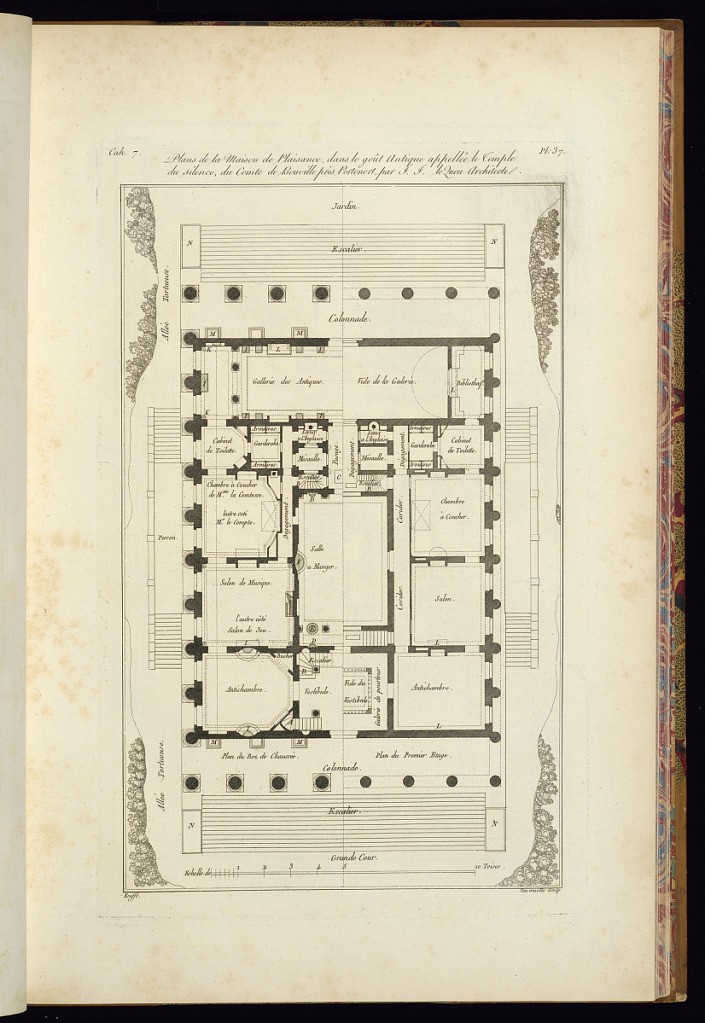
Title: Plan de la Maison de Plaisance dans le goût Antique appellé le Temple du Silence, du Comte de Bouville près Portenort par J.J. LeQueu Architecte
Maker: Jean-Charles Krafft, French, 1764 - 1833
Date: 1812
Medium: Etching and engraving on paper
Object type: Print
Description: An architectural floor plan for a country house with its exterior staircases and flanking trees included. The plate is titled, numbered, and signed.